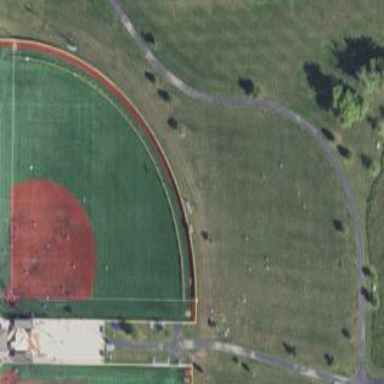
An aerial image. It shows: Baseball pitch for leisure land.